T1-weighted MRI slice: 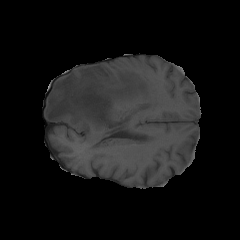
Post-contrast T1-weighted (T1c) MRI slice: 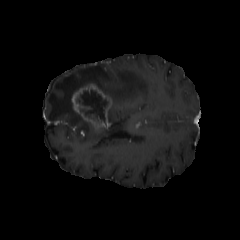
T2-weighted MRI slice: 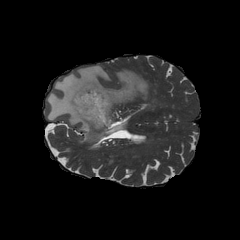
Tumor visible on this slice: yes